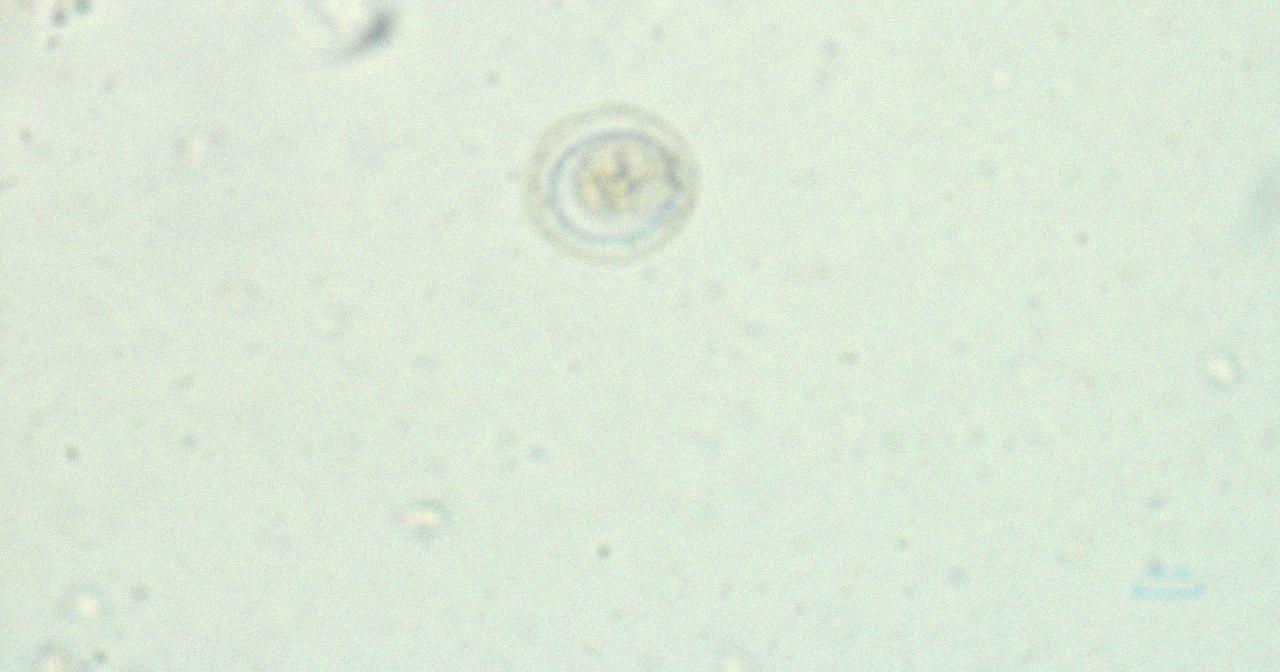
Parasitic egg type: Hymenolepis nana